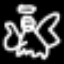
Label: angel